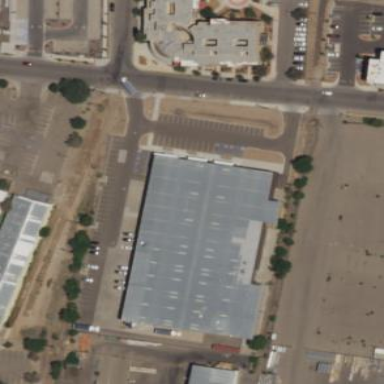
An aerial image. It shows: Warehouse.